Question: I have made a sample where there is a ScrollView and Images that Scroll in the ScrollView. When You Click on One on the Images it tells you what button image is pressed below the UIScrollView in form of a UILabelView. What I want to figure out is How do I change the Label to a UIImageView. So instead of it saying button %d when pushed. I want to show a image that i stipulate.
'''
#import <UIKit/UIKit.h>
#import "SlideMenuView.h"
@interface Kitchens : UIViewController {
IBOutlet UIScrollView *windows;
SlideMenuView *slideMenuView;
UILabel *screenLabel;
}
@property (nonatomic, retain) UIScrollView *windows;
@property (nonatomic, retain) SlideMenuView *slideMenuView;
@property (nonatomic, retain) UILabel *screenLabel;
@end
'''
'''
#import "Kitchens.h"
#import "SlideMenuView.h"
@interface Kitchens ()
@end
@implementation Kitchens
@synthesize windows, slideMenuView, screenLabel;
#pragma mark -
#pragma mark <Touches Began/Moved/Ended/Cancelled Methods>
- (void)viewDidLoad {
// Create and position a label
screenLabel = [[UILabel alloc] initWithFrame:CGRectMake(10.0f, 200.0f, [windows bounds].size.width-20.0f, 20.0f)];
[windows addSubview:screenLabel];
// Create buttons for the sliding menu. For simplicity I create 5 standard buttons.
NSMutableArray* buttonArray = [[NSMutableArray alloc] init];
for(int i = 0; i < 5; i++)
{
// Rounded rect is nice
UIButton *btn = [UIButton buttonWithType:UIButtonTypeRoundedRect];
// Give the buttons a width of 100 and a height of 30. The slide menu will take care of positioning the buttons.
// If you don't know that 100 will be enough, use my function to calculate the length of a string. You find it on my blog.
[btn setFrame:CGRectMake(0.0f, 0.0f, 100.0f, 100.0f)];
[btn setTitle:[NSString stringWithFormat:@"Button %d", i+1] forState:UIControlStateNormal];
[btn addTarget:self action:@selector(buttonPressed:) forControlEvents:UIControlEventTouchUpInside];
[btn setImage:[UIImage imageNamed:@"test.jpg"] forState:UIControlStateNormal];
[buttonArray addObject:btn];
// Rounded rect is nice
UIButton *btn1 = [UIButton buttonWithType:UIButtonTypeRoundedRect];
// Give the buttons a width of 100 and a height of 30. The slide menu will take care of positioning the buttons.
// If you don't know that 100 will be enough, use my function to calculate the length of a string. You find it on my blog.
[btn1 setFrame:CGRectMake(0.0f, 0.0f, 100.0f, 100.0f)];
[btn1 setTitle:[NSString stringWithFormat:@"Button2"] forState:UIControlStateNormal];
[btn1 addTarget:self action:@selector(buttonPressed:) forControlEvents:UIControlEventTouchUpInside];
[btn1 setImage:[UIImage imageNamed:@"pia05733-640-480.jpg"] forState:UIControlStateNormal];
[buttonArray addObject:btn1];
UIButton *btn2 = [UIButton buttonWithType:UIButtonTypeRoundedRect];
// Give the buttons a width of 100 and a height of 30. The slide menu will take care of positioning the buttons.
// If you don't know that 100 will be enough, use my function to calculate the length of a string. You find it on my blog.
[btn2 setFrame:CGRectMake(0.0f, 0.0f, 100.0f, 100.0f)];
[btn2 setTitle:[NSString stringWithFormat:@"Button3"] forState:UIControlStateNormal];
[btn2 addTarget:self action:@selector(buttonPressed:) forControlEvents:UIControlEventTouchUpInside];
[btn2 setImage:[UIImage imageNamed:@"pia05733-640-480.jpg"] forState:UIControlStateNormal];
[buttonArray addObject:btn2];
}
// initialize the slide menu by passing a suitable frame, background color and an array of buttons.
slideMenuView = [[SlideMenuView alloc] initWithFrameColorAndButtons:CGRectMake(10.0f, 30.0f, [windows bounds].size.width-20.0f, 100.0f) backgroundColor:[UIColor blackColor] buttons:buttonArray];
// Add the slide menu to the window.
[windows addSubview:slideMenuView];
[super viewDidLoad];
}
- (IBAction)buttonPressed:(id)sender {
screenLabel.text = ((UIButton*)sender).currentTitle;
UIButton *btn2 = (UIButton*)sender;
UIImage *image = btn2.currentImage;
// Set the image in the image view
self.imageView.image = image;
}
- (BOOL)shouldAutorotateToInterfaceOrientation:(UIInterfaceOrientation)interfaceOrientation
{
if ([[UIDevice currentDevice] userInterfaceIdiom] == UIUserInterfaceIdiomPhone) {
return (interfaceOrientation != UIInterfaceOrientationPortraitUpsideDown);
} else {
return YES;
}
}
@end
'''
'''
#import <UIKit/UIKit.h>
@interface SlideMenuView : UIView <UIScrollViewDelegate> {
UIScrollView *menuScrollView;
UIImageView *rightMenuImage;
UIImageView *leftMenuImage;
NSMutableArray *menuButtons;
}
-(id) initWithFrameColorAndButtons:(CGRect)frame backgroundColor:(UIColor*)bgColor buttons:(NSMutableArray*)buttonArray;
@property (nonatomic, retain) UIScrollView* menuScrollView;
@property (nonatomic, retain) UIImageView* rightMenuImage;
@property (nonatomic, retain) UIImageView* leftMenuImage;
@property (nonatomic, retain) NSMutableArray* menuButtons;
@end
'''
'''
#import "SlideMenuView.h"
@implementation SlideMenuView
@synthesize menuScrollView, rightMenuImage, leftMenuImage;
@synthesize menuButtons;
-(id) initWithFrameColorAndButtons:(CGRect)frame backgroundColor:(UIColor*)bgColor buttons:(NSMutableArray*)buttonArray {
if (self = [super initWithFrame:frame]) {
// Initialize the scroll view with the same size as this view.
menuScrollView = [[UIScrollView alloc] initWithFrame:CGRectMake(0.0f, 0.0f, frame.size.width, frame.size.height)];
// Set behaviour for the scrollview
menuScrollView.backgroundColor = bgColor;
menuScrollView.showsHorizontalScrollIndicator = FALSE;
menuScrollView.showsVerticalScrollIndicator = FALSE;
menuScrollView.scrollEnabled = YES;
menuScrollView.bounces = FALSE;
// Add ourselves as delegate receiver so we can detect when the user is scrolling.
menuScrollView.delegate = self;
// Add the buttons to the scrollview
menuButtons = buttonArray;
float totalButtonWidth = 0.0f;
for(int i = 0; i < [menuButtons count]; i++)
{
UIButton *btn = [menuButtons objectAtIndex:i];
// Move the buttons position in the x-demension (horizontal).
CGRect btnRect = btn.frame;
btnRect.origin.x = totalButtonWidth;
[btn setFrame:btnRect];
// Add the button to the scrollview
[menuScrollView addSubview:btn];
// Add the width of the button to the total width.
totalButtonWidth += btn.frame.size.width;
}
// Update the scrollview content rect, which is the combined width of the buttons
[menuScrollView setContentSize:CGSizeMake(totalButtonWidth, self.frame.size.height)];
[self addSubview:menuScrollView];
}
return self;
}
- (void)scrollViewDidScroll:(UIScrollView *)scrollView
{
// if the offset is less than 3, the content is scrolled to the far left. This would be the time to show/hide
// an arrow that indicates that you can scroll to the right. The 3 is to give it some "padding".
if(scrollView.contentOffset.x <= 3)
{
NSLog(@"Scroll is as far left as possible");
}
// The offset is always calculated from the bottom left corner, which means when the scroll is as far
// right as possible it will not give an offset that is equal to the entire width of the content. Example:
// The content has a width of 500, the scroll view has the width of 200. Then the content offset for far right
// would be 300 (500-200). Then I remove 3 to give it some "padding"
else if(scrollView.contentOffset.x >= (scrollView.contentSize.width - scrollView.frame.size.width)-3)
{
NSLog(@"Scroll is as far right as possible");
}
else
{
// The scoll is somewhere in between left and right. This is the place to indicate that the
// use can scroll both left and right
}
}
- (void)drawRect:(CGRect)rect {
// Drawing code
}
- (void)dealloc {
//[menuButtons release];
//[rightMenuImage release];
//[leftMenuImage release];
//[menuScrollView release];
// [super dealloc];
}
@end
'''

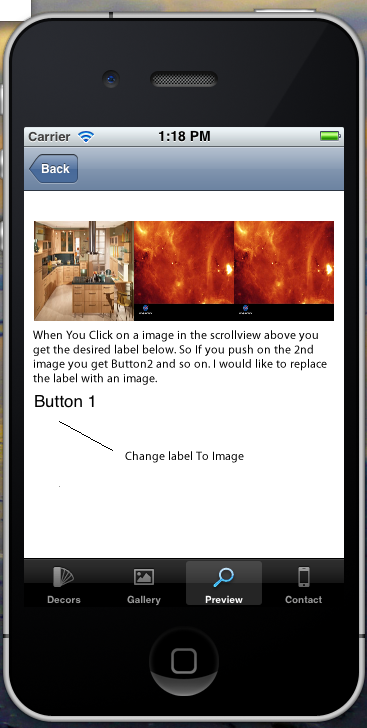
Answer: In button Action method, get the current background image for that button and set it in an image view
'''
- (IBAction)buttonPressed:(id)sender {
UIButton *button = (UIButton*)sender;
UIImage *image = button.currentBackgroundImage;
// Set the image in the image view
self.imageView.image = image;
}
'''